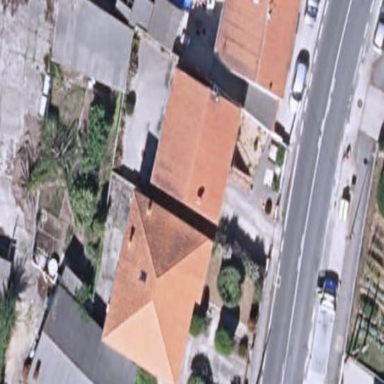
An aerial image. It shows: Simple and straightforward house.